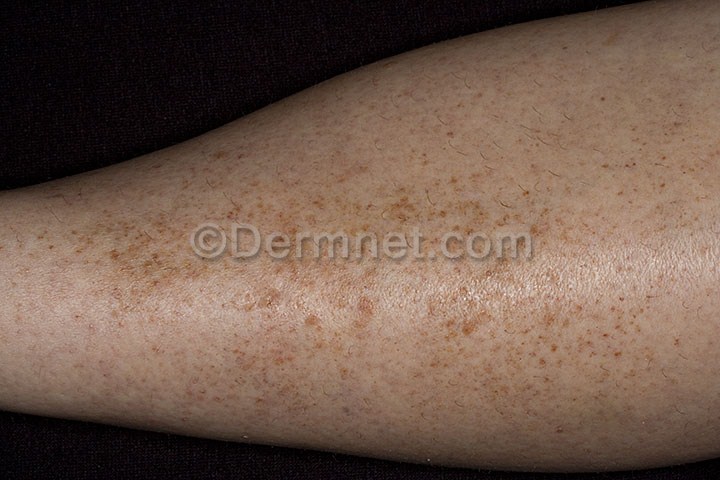
Disease: Vasculitis Photos